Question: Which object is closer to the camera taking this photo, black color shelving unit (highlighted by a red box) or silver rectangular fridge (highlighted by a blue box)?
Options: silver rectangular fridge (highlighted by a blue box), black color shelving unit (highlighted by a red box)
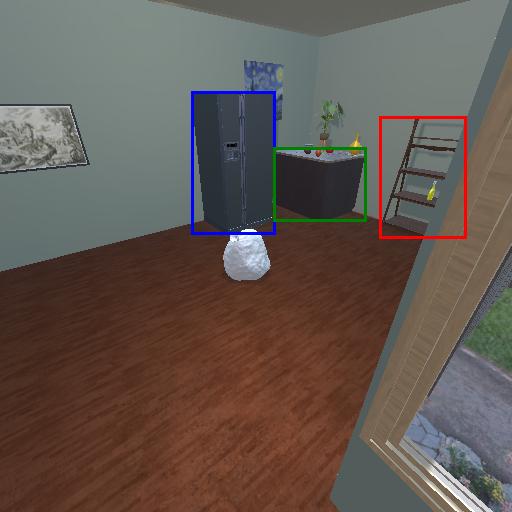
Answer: silver rectangular fridge (highlighted by a blue box)